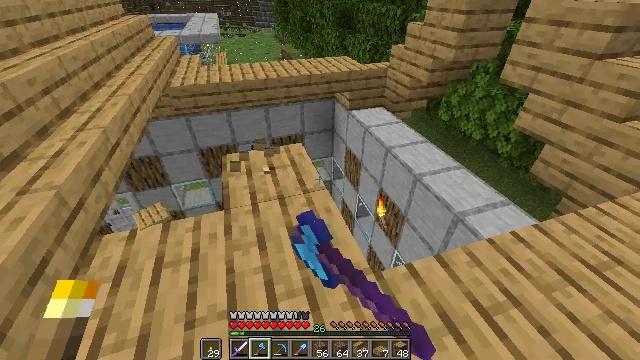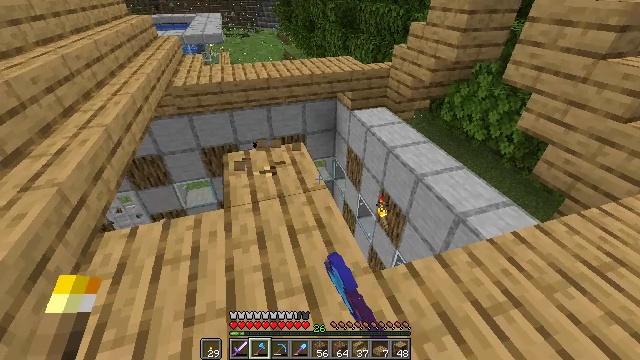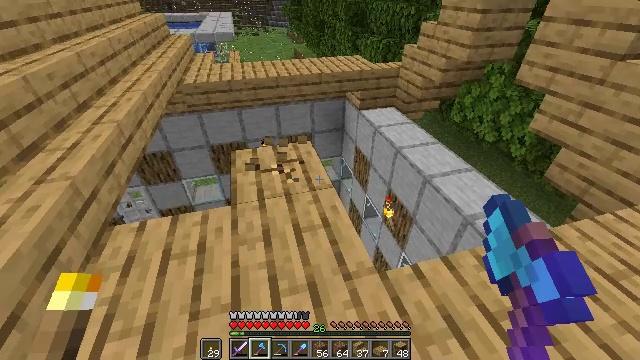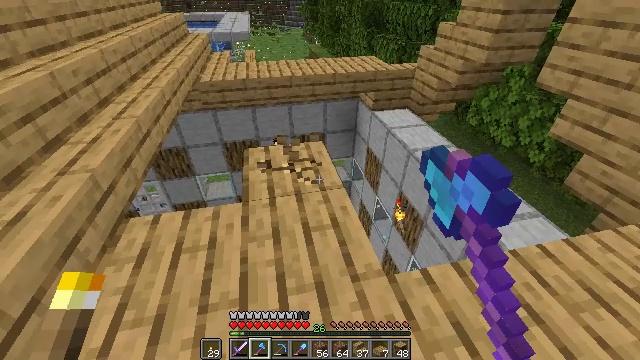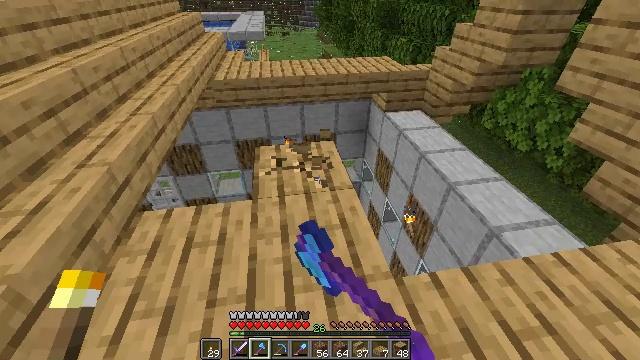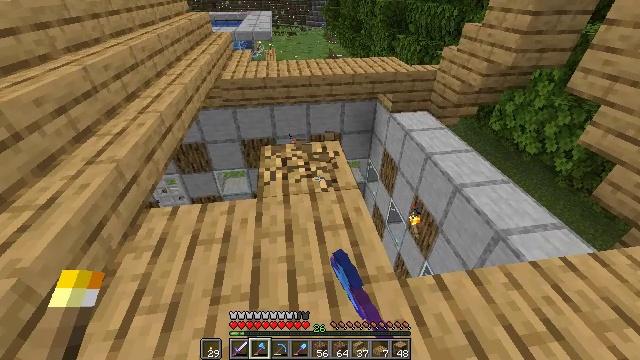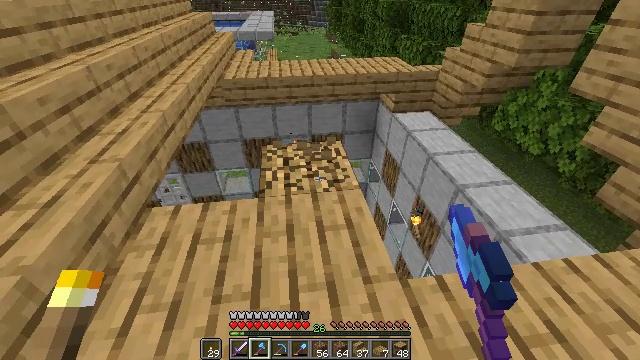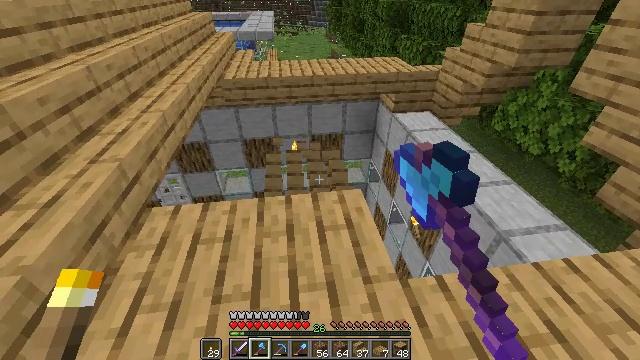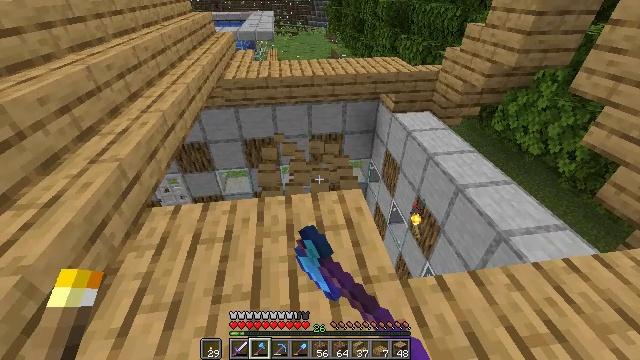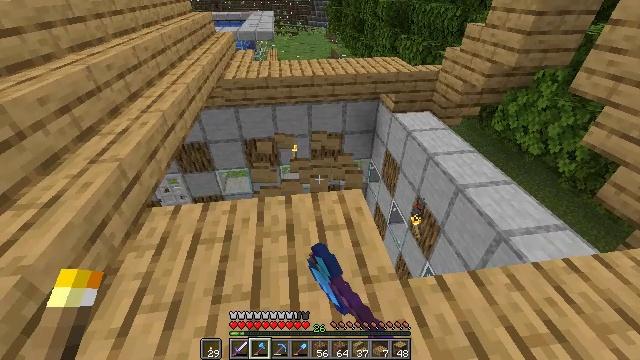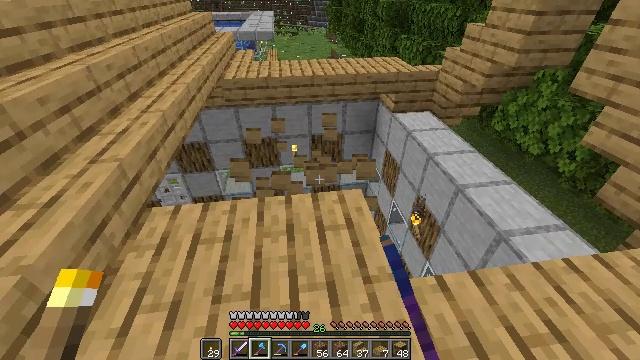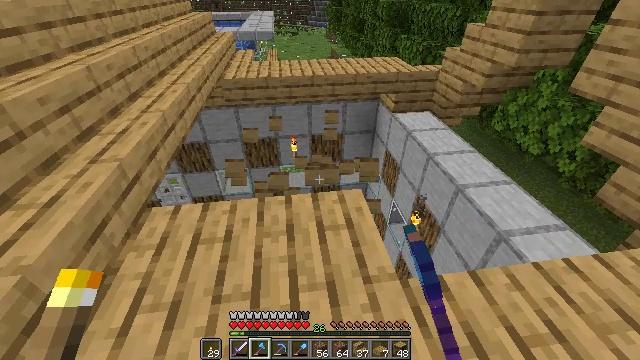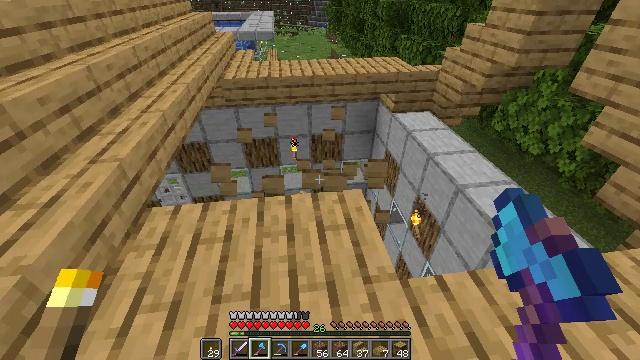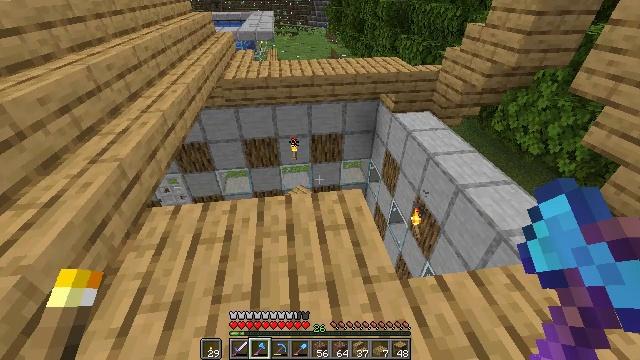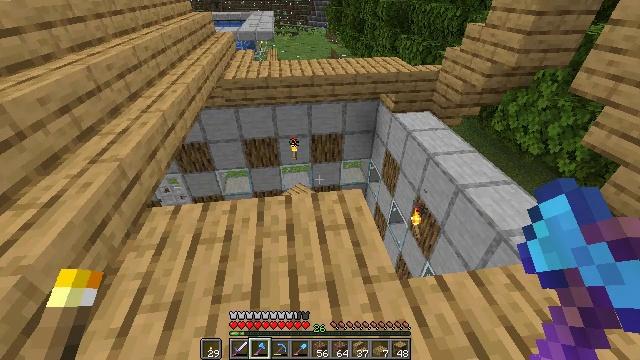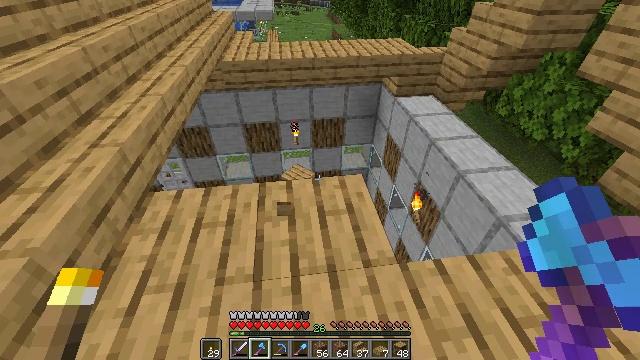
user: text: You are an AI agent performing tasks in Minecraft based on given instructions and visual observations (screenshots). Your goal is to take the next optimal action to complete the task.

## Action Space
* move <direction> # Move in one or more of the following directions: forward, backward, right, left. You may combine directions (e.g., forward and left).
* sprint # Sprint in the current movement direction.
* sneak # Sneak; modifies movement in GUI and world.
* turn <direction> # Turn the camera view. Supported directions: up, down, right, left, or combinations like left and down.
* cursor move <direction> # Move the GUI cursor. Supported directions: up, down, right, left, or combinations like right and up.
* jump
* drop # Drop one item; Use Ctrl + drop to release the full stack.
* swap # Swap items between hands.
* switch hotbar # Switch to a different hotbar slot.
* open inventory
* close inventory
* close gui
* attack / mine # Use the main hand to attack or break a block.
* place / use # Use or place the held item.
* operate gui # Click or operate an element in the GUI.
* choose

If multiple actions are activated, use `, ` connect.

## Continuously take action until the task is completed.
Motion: motion action
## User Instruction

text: Reclaim the oak slab from a structure.
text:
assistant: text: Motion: attack / mine
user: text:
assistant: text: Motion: turn left, attack / mine
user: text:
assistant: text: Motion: turn left, attack / mine
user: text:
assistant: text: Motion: turn left, attack / mine
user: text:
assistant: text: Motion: turn left, attack / mine
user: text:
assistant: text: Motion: attack / mine
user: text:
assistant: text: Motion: attack / mine
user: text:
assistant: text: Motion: attack / mine
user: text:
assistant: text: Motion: attack / mine
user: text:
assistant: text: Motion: attack / mine
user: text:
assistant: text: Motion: attack / mine
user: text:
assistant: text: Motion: attack / mine
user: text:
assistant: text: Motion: attack / mine
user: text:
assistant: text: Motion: attack / mine
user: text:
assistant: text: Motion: turn down, attack / mine
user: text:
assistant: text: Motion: turn down, attack / mine
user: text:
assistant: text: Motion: turn down, attack / mine
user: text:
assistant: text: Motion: attack / mine
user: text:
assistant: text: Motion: attack / mine
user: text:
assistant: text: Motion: attack / mine
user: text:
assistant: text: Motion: attack / mine
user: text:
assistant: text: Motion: attack / mine
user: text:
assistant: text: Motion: attack / mine
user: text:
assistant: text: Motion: attack / mine
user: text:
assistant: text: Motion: attack / mine
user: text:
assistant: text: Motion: attack / mine
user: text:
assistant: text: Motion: attack / mine
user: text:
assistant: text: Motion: attack / mine
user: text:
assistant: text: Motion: attack / mine
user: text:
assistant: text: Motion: attack / mine